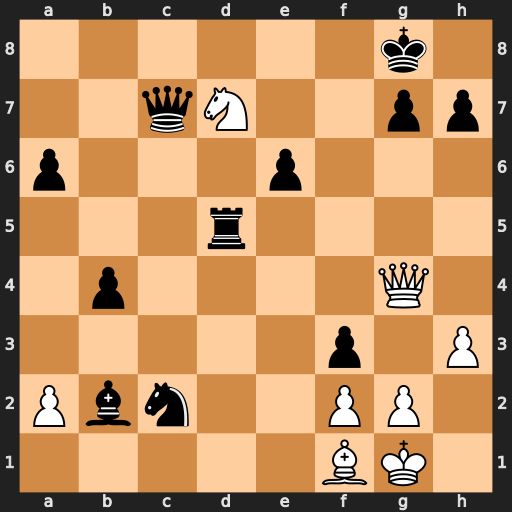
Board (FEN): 6k1/2qN2pp/p3p3/3r4/1p4Q1/5p1P/Pbn2PP1/5BK1
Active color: w
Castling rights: -
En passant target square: -
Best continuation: Qxe6+ Kh8 Qe8#